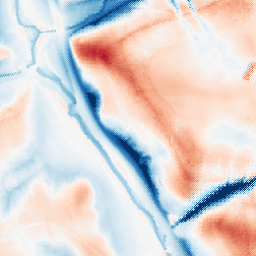
Category: multiscale
Decomposition family: dog_multiscale
Decomposition parameters: sigma_ratio: 2
n_scales: 5
base_sigma: 0.5
Upsampling method: regularized
Upsampling parameters: scale: 4
lambda_reg: 0.1
Upsampling scale: 4